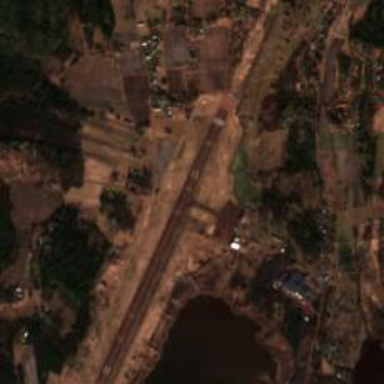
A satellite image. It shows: Area designated as runway within airport.